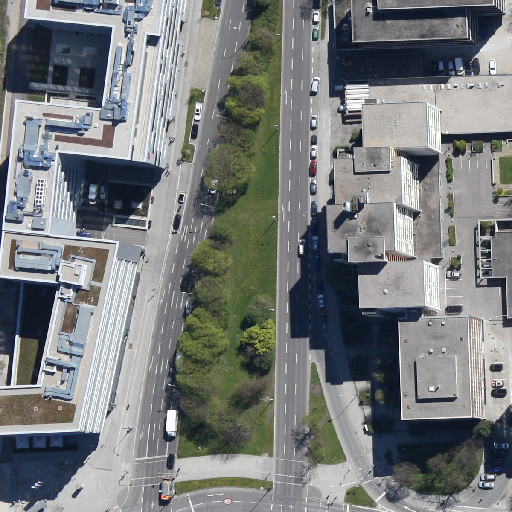
Referring expression: truck driving on the road